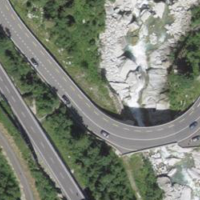
EUNIS habitat code: 57
Species observed at this site:
Apis mellifera